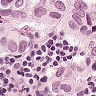
Metastatic tissue present: yes